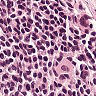
Metastatic tissue present: no